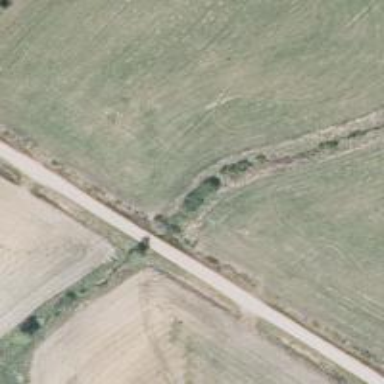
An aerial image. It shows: Unclassified road on bridge.